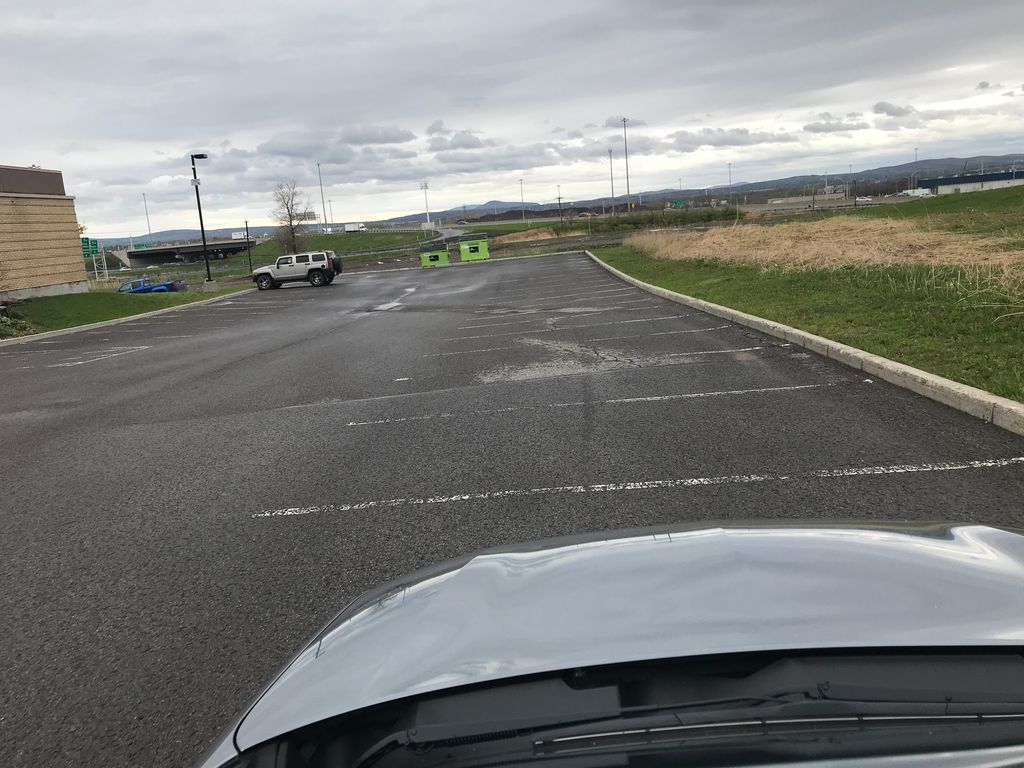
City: quebec_city